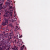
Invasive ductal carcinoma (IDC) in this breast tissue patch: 1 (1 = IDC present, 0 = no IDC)